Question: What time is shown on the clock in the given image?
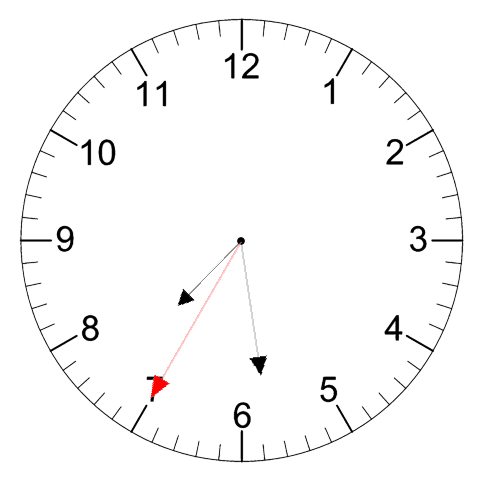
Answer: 07:28:35